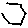
Label: hexagon